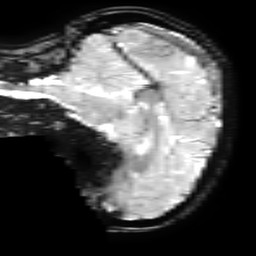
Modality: T2starw
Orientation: sagittal
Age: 28
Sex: female
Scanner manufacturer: ge
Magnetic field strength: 3 T
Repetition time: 0.65 s
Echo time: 0.02 s